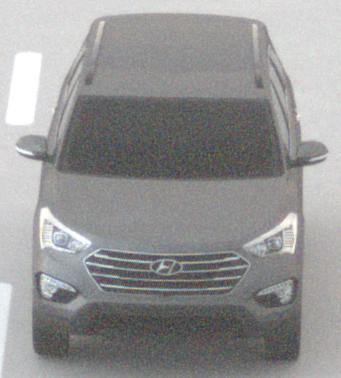
Make: Hyundai
Model: Santa Fe 2.4 GDI
Detailed model: Santa Fe (DM)
Model produced from: 2017/08
Model produced until: 2018/01
Doors: 5
Color: gray
Road condition: dry road
Daytime: night
Contrast: low contrast